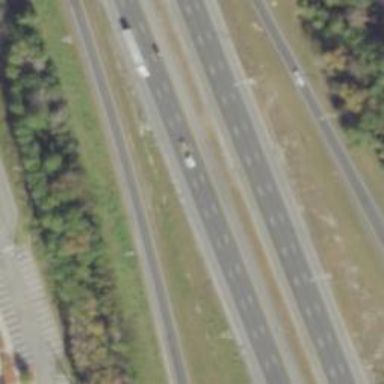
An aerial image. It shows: Asphalt motorway link.